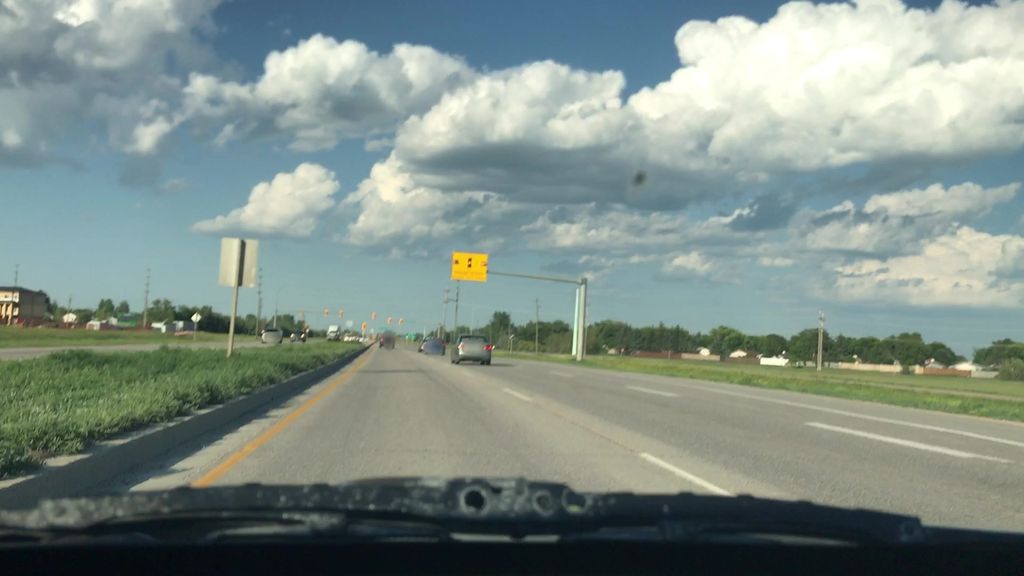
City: winnipeg